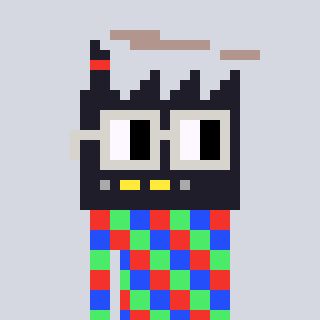
a pixel art character with square light gray glasses, a factory-shaped head and a yellow-colored body on a cool background